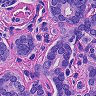
Metastatic tissue present: yes